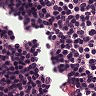
Metastatic tissue present: no